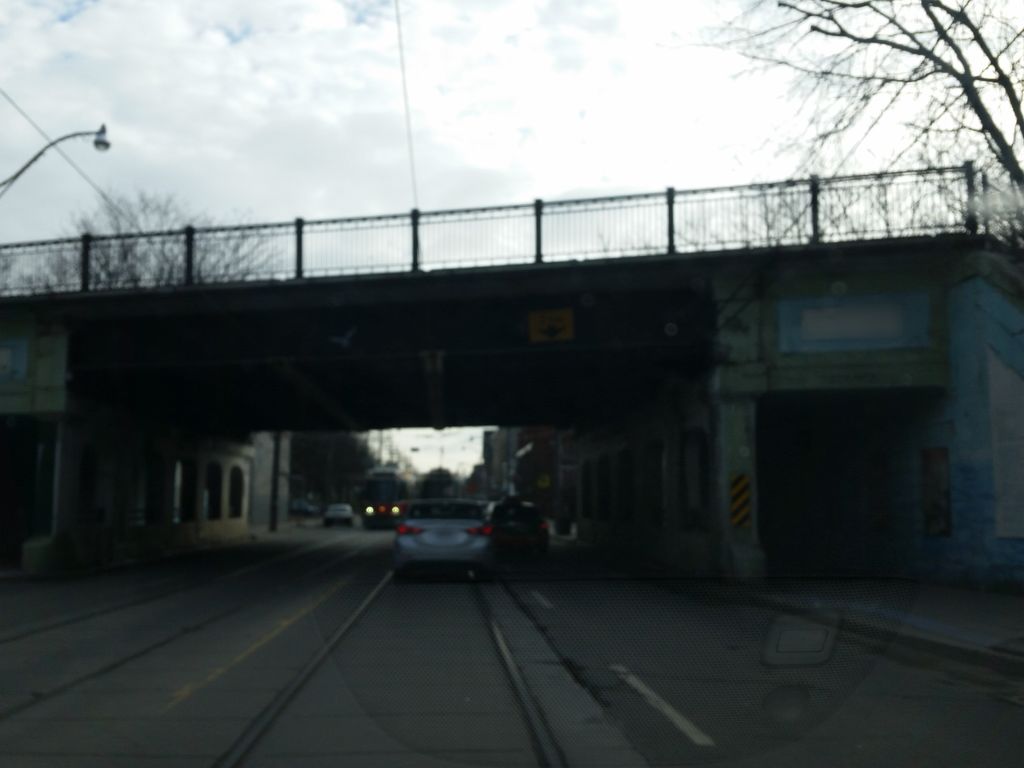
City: toronto